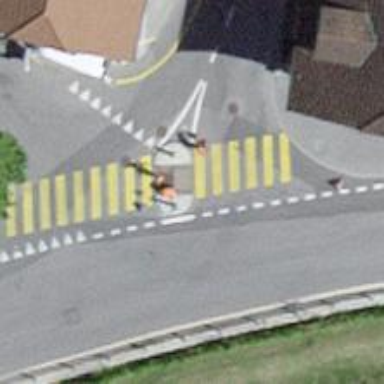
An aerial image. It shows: Zebra crossing on the road.